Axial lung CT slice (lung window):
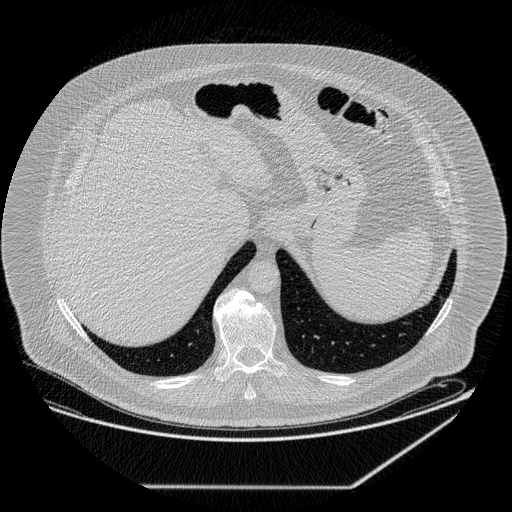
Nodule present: no